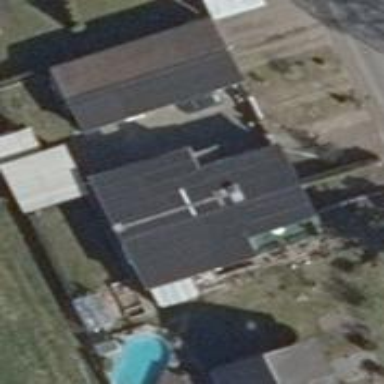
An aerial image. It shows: Part of building.